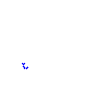
Particle: proton